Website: lowes
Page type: cart
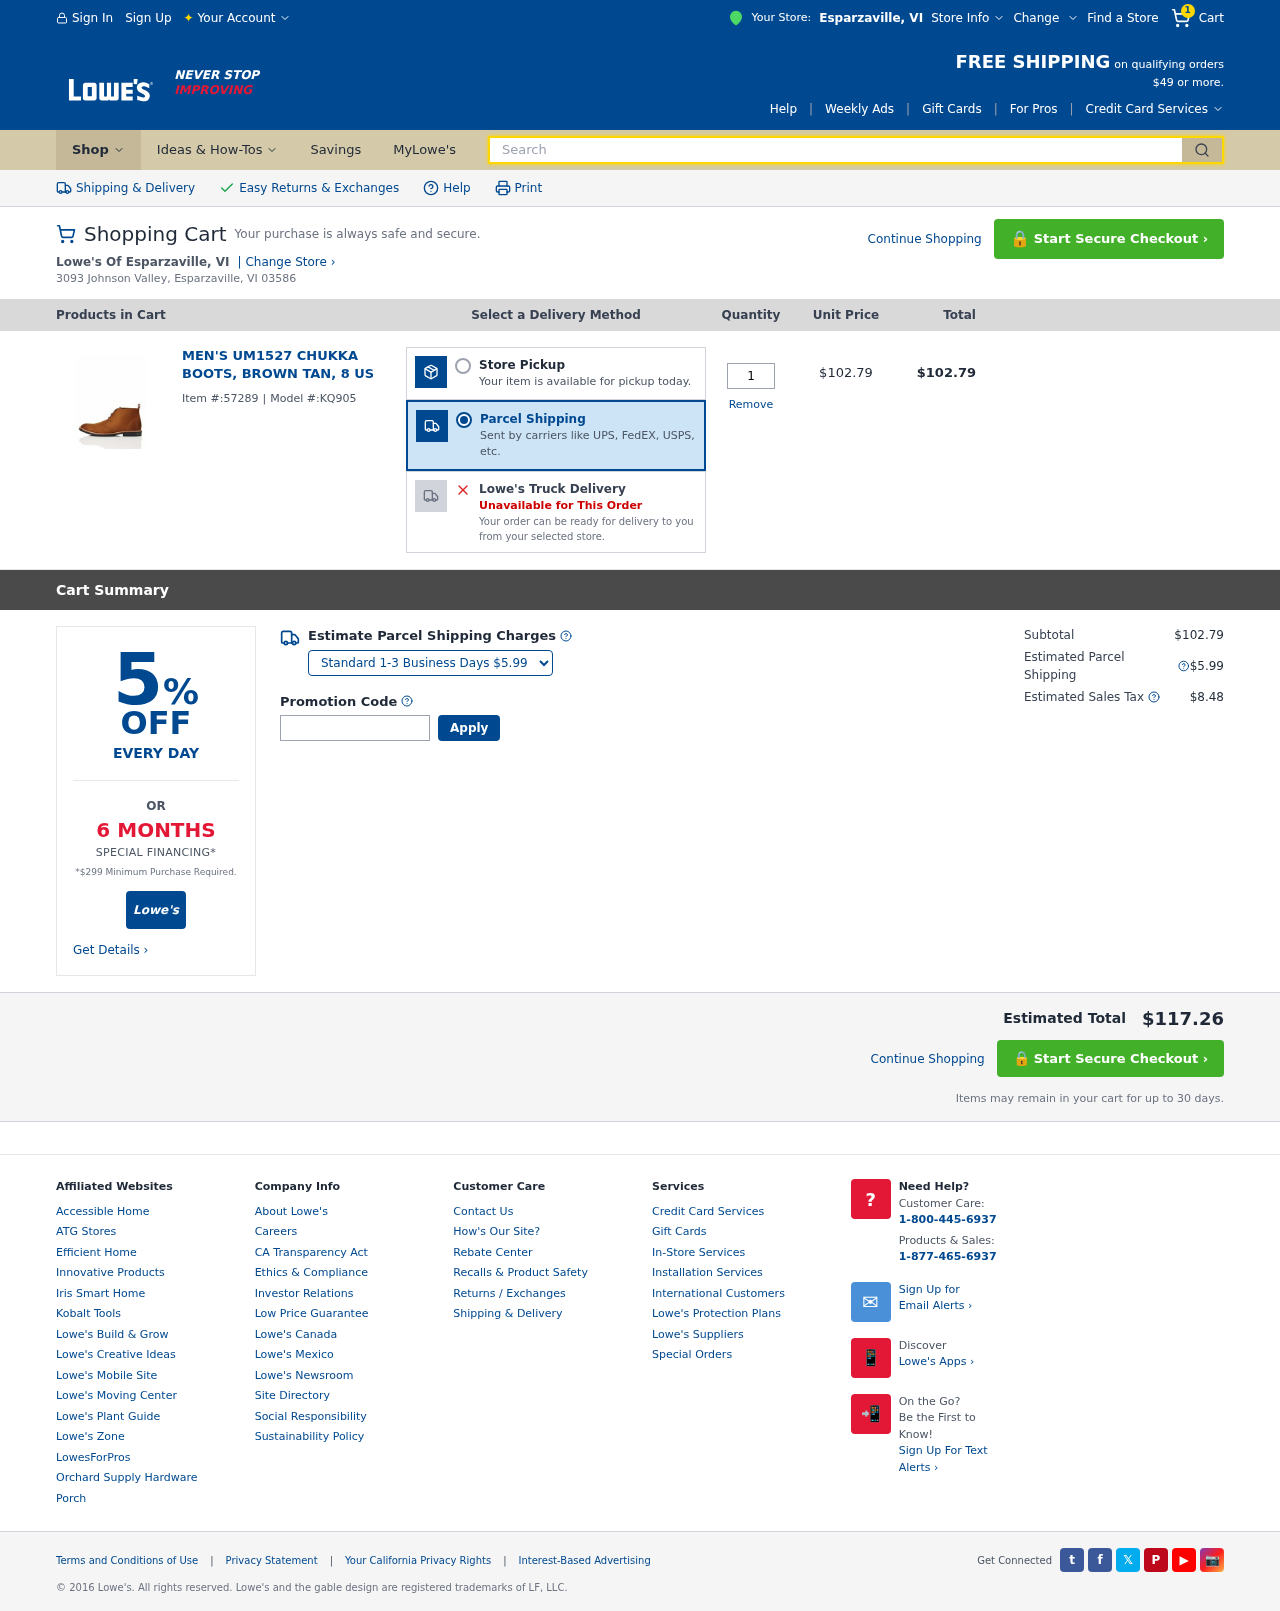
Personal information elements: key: PII_CITY
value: Esparzaville
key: PII_STATE_ABBR
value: VI
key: PII_STREET
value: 3093 Johnson Valley
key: PII_CITY_STATE_ZIP
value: Esparzaville, VI 03586
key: PII_PROMO_CODE
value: SAVE84
Product elements: key: PRODUCT1_NAME
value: Men's Um1527 Chukka Boots, Brown Tan, 8 US
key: PRODUCT1_PRICE
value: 102.79
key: PRODUCT1_QUANTITY
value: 1
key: PRODUCT1_ITEM_ID
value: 57289
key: PRODUCT1_MODEL_ID
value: KQ905
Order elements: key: ORDER_NUM_ITEMS
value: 1
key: ORDER_ITEM_TOTAL
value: $102.79
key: ORDER_SUBTOTAL
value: $102.79
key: ORDER_SHIPPING_COST
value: $5.99
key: ORDER_TAX
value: $8.48
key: ORDER_TOTAL
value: $117.26
Search elements: key: HEADER_SEARCH
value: Search